Question: I'm building a 'Chrome Extension', where in, based on the search query I want to display some stuff(let's assume 'links' for now) on the of the Google results page. Very similar to what <URL> does.
I understand I need to use <URL> for such tasks, which is clear and fine.
The problem is, Google seems to return 'divs' with different IDs each time based on the query in its 'html'. For instance if you search for a movie name, there seems to be different set of IDs in the html as opposed to, let's say when you search for a 'Javascript' error message.
I wonder how <URL> has implemented its plugin, which works so reliably and displays links on the RHS.

How should I go about it? Any specific IDs you can see in the html that I can use or build upon reliably?
Just to be clear for folks who are not into 'Chrome Extensions', the question require knowledge of Extension architecture/APIs. It's a seemingly simple 'html/javascript/css' related question.
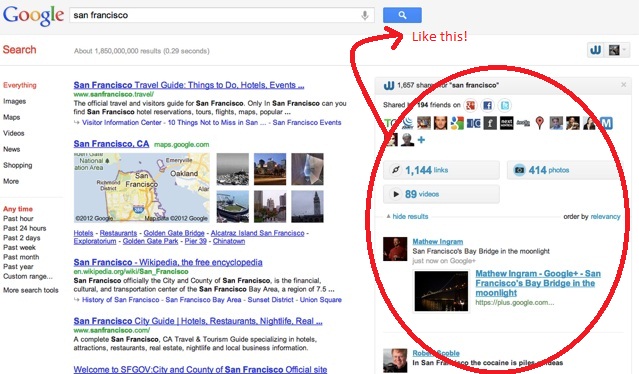
Answer: I don't know anything about Chrome Extensions developement, but I tried to understand Google results page structure, and I hope that will help you :
Every google result page has a '#rhs' div, even if there are no additional informations on the right. This div has an unique id, so I think it would be easy to put dynamical content inside.
I've tried with Web Developer Tools, and that worked very well :

I think you'll just have to append content to this div to get what you want : the "different IDs based on the query" may be children of this parent and unique '#rhs' div. So I don't think you have to care about these children "random id" divs, just append your content (custom css, images, videos...) in this '#rhs' div :)
if you want to try with a Web Developer Tool :
just paste this code instead of the original '<div id="rhs">...</div>'
'''
<div id="rhs" style="
border: 2px solid red;
padding: 16px;">
Put whatever you want here
<div style="
font-weight: 700;
padding: 12px;
border: 1px solid #aaa;
background-color: #eee;
margin: 20px;
-webkit-box-shadow:0 1px 2px rgba(34,25,25,0.4);
-moz-box-shadow:0 1px 2px rgba(34,25,25,0.4);
box-shadow:0 1px 2px rgba(34,25,25,0.4);
font-size: 1.4em;
">
Custom CSS
</div>
<img src="http://myrrix.com/wp-content/uploads/2012/06/stackoverflow.png"> images
<iframe id="ytplayer" type="text/html" width="340" height="390" src="http://www.youtube.com/embed/M7lc1UVf-VE?autoplay=0&amp;origin=http://example.com" frameborder="0"></iframe>
</div>
'''
and you'll get the same result as me.
Hope I helped you ! :)